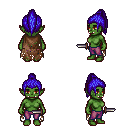
a pixel art fantasy rpg character, female body template, orc, green skin, brown tattered cape, magenta pants, blue long topknot hairstyle, dagger, four views (front, back, left, right), 2x2 character sprite sheet, small pixel art, hard edges, no anti-aliasing